Field crop: tomato
Growth stage: 1
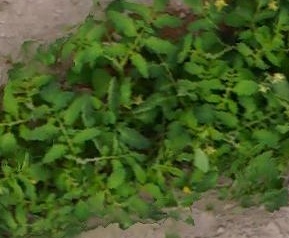
Species: tomato